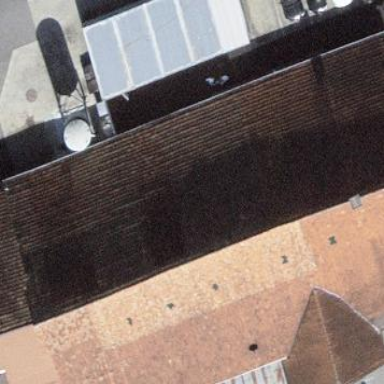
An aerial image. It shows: Building with gabled roof made of roof tiles. The roof orientation is along the building.